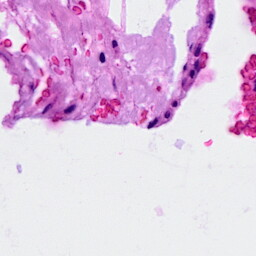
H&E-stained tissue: Breast